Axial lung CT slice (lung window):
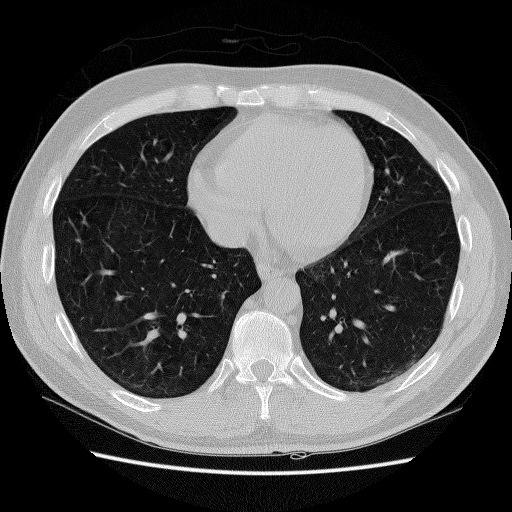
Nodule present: no